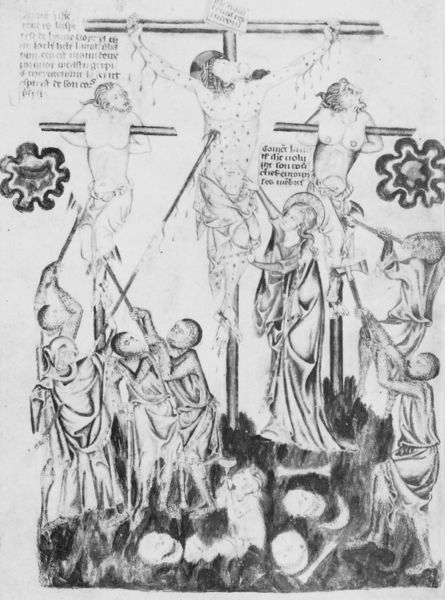
Titel: Holkham-Bibel
Institution: London, British Museum
Schlagwörter: kopf, mann, nackt, weiß, wunde, frauen, blumen, brust, frau, köpfe, männer, schwarz, zeichnung, malerei, bibel, tod, tot, kelch, engel, schrift, farbe, soldaten, inschrift, knochen, blut, kreuz, druck, schwarz-weiß, schwert, säbel, text, beten, buchseite, heiligenschein, kreuze, bluten, christus, jesus, kreuzigung, wunden, schmerz, heilige, speer, jünger, maria, magdalena, beil, jerusalem, stechen, schächer, gabriel, male, inri, kreiz, manuskript, spere, spiese, golgata, sägel